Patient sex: M
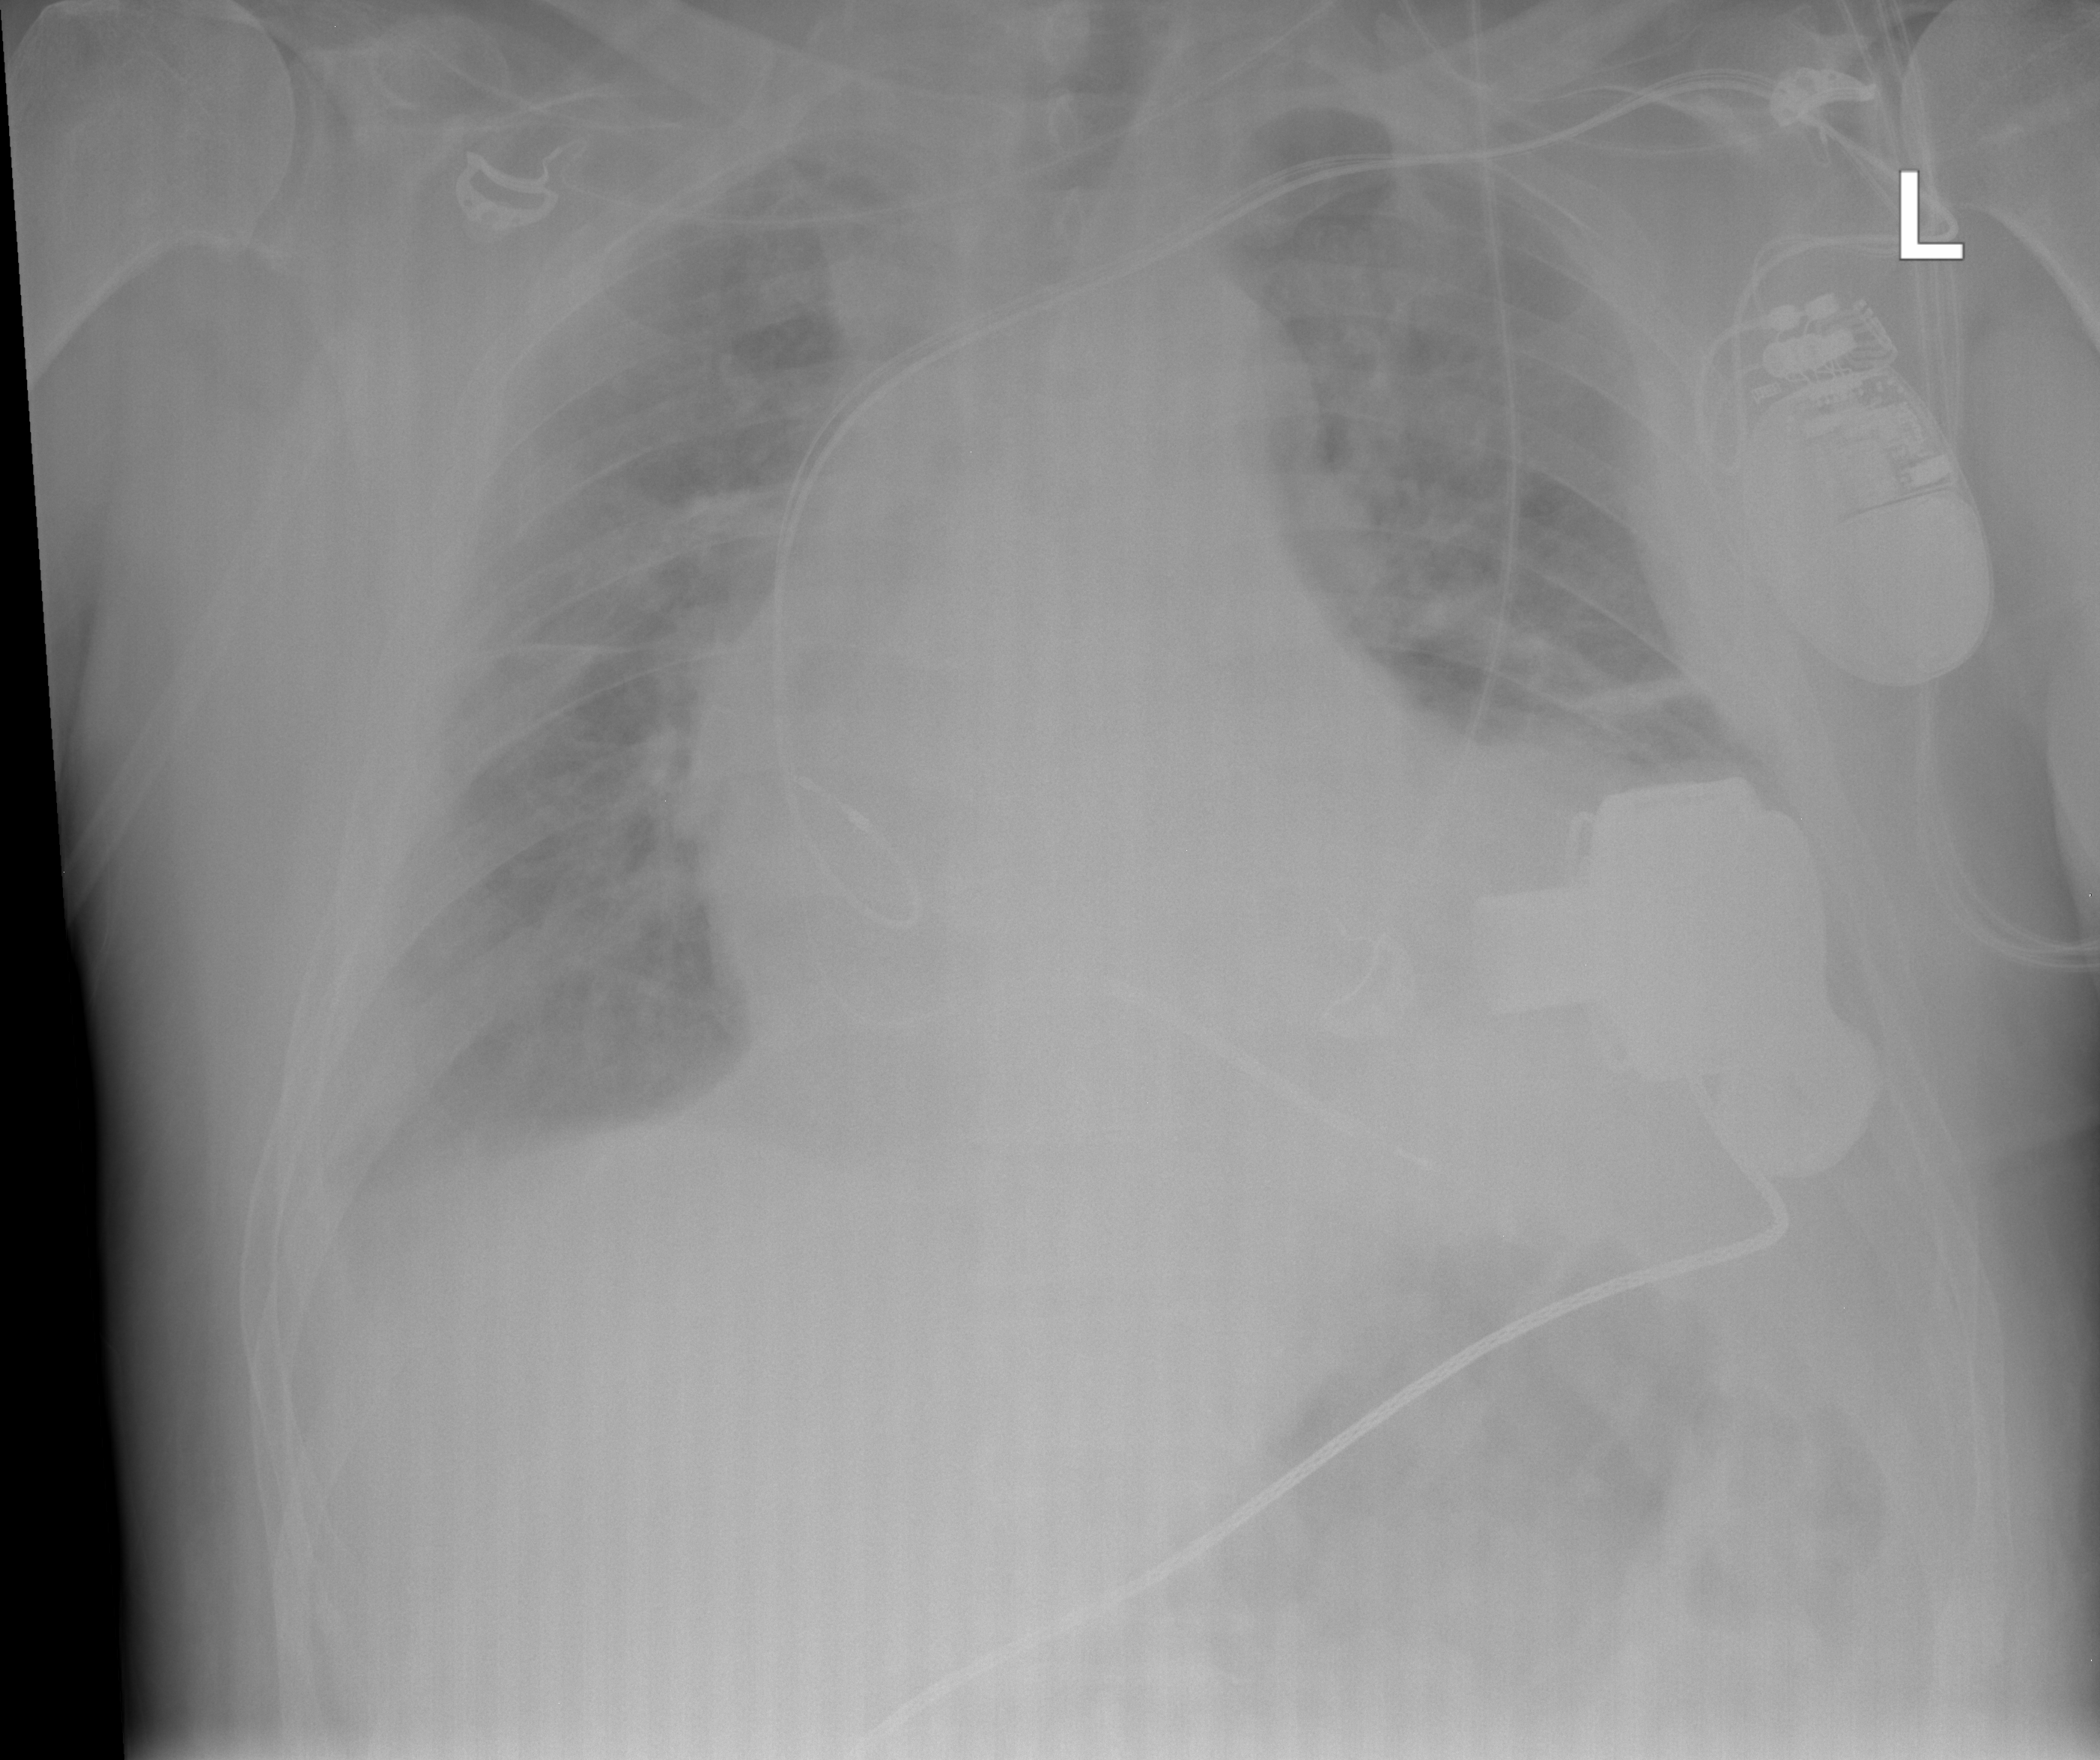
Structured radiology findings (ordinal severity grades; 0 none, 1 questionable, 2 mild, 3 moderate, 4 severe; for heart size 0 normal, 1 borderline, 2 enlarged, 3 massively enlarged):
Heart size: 2
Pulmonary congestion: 3
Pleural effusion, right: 2
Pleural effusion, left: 2
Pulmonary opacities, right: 2
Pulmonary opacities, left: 2
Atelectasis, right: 2
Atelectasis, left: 2